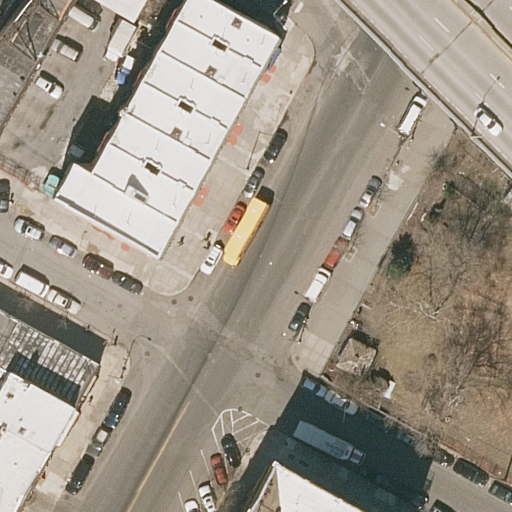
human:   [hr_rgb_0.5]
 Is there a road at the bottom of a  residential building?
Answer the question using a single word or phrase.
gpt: yes

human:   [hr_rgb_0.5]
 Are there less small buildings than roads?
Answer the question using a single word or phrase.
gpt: yes

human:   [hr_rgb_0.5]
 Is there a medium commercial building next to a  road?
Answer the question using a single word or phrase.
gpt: no

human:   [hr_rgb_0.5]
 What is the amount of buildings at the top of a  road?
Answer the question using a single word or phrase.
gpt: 11

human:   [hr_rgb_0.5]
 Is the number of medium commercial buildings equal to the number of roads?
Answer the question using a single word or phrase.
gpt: no

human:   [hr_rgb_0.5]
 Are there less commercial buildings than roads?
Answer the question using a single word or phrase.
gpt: yes

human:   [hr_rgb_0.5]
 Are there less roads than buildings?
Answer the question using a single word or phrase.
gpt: yes

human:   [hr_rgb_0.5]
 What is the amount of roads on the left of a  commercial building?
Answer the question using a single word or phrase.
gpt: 0

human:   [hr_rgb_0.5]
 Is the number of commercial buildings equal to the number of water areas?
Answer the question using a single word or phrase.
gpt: yes

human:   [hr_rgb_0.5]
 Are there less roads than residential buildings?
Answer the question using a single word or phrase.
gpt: yes

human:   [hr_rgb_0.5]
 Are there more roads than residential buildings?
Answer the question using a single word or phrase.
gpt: no

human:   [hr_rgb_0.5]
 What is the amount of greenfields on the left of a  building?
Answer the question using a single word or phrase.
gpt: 0

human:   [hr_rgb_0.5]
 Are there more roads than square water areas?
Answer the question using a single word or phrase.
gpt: yes

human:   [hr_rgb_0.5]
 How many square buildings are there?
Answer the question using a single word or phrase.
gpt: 0

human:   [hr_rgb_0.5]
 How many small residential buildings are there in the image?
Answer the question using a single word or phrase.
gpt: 3

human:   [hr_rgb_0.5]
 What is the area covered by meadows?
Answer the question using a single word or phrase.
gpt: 0m2

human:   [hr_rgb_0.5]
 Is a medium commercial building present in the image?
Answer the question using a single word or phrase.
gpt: no

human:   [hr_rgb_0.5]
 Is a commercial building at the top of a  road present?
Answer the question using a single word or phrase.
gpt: no

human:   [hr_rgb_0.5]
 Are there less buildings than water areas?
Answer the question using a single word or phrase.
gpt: no

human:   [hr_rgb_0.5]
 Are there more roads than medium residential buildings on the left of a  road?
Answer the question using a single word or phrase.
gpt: no

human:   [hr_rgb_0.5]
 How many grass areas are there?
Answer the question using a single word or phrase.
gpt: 0

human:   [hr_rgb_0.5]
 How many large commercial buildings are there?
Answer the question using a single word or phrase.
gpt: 0

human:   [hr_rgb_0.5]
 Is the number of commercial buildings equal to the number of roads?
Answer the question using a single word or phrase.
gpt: no

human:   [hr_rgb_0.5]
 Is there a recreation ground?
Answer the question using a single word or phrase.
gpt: no

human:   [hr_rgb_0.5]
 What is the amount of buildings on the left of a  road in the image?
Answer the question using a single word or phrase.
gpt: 14

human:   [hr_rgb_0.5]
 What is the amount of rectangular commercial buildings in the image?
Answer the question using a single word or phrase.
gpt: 0

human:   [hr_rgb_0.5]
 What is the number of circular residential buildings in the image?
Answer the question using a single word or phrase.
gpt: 0

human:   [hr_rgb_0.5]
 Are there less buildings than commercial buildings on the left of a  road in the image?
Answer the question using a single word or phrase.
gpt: no

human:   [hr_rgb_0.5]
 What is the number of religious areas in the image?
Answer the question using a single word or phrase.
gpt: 0

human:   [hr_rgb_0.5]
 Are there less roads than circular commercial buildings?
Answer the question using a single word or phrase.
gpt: no

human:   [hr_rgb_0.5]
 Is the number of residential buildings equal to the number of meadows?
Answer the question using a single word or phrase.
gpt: no

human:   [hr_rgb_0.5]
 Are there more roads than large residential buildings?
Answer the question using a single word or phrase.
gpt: yes

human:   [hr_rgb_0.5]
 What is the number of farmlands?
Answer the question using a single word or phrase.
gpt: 0

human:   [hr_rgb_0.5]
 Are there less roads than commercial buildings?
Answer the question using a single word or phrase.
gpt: no

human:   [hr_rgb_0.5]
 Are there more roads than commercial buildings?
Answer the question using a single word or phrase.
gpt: yes

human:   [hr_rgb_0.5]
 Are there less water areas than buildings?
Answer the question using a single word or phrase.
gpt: yes